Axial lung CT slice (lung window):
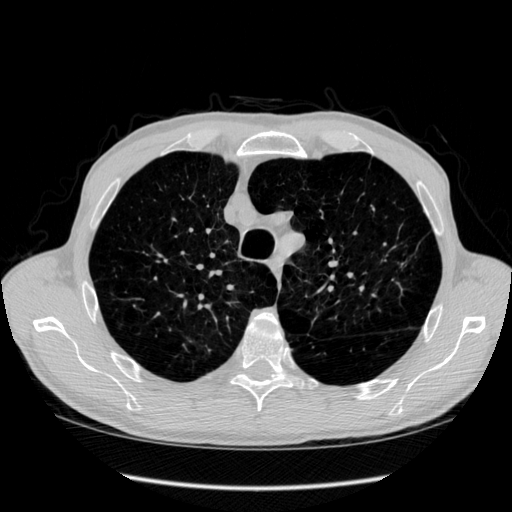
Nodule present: no